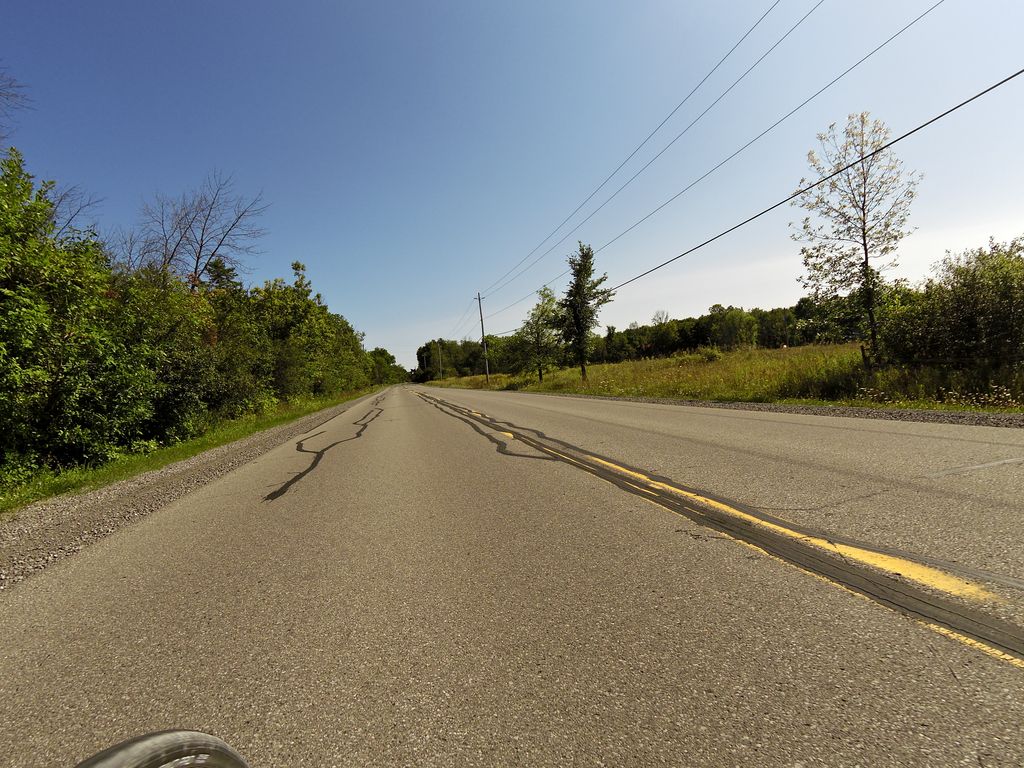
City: ottawa-gatineau